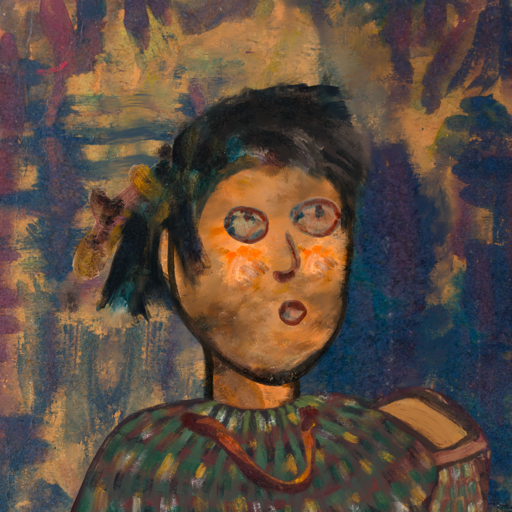
Background: InTheSun, Head And Neck Side: Gypsy_Queen, Face Side: Orphan, Bust: After_Raid, Hair Side: Pipe, Head Accessory: Blank, Second Necklace: Comrade, Necklace: Blank, Baby: Blank